Question: The <URL> page shows an example of a concentric pie chart:

According to that page:
> A concentric pie chart.Supply two or more data series.
Can someone provide an example on how to generate a chart similar to that in Ruby on Rails?
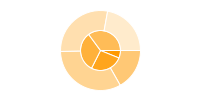
Answer: I don't think there is a ruby library that supports Google's concentric pie charts, but with a small hack you can make <URL> work. Something like
'''
Gchart.pie(:data => [[20, 35, 45],[25,25,50]]).gsub('cht=p', 'cht=pc')
'''
will return the URL <URL> which is similar to what you want.